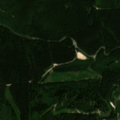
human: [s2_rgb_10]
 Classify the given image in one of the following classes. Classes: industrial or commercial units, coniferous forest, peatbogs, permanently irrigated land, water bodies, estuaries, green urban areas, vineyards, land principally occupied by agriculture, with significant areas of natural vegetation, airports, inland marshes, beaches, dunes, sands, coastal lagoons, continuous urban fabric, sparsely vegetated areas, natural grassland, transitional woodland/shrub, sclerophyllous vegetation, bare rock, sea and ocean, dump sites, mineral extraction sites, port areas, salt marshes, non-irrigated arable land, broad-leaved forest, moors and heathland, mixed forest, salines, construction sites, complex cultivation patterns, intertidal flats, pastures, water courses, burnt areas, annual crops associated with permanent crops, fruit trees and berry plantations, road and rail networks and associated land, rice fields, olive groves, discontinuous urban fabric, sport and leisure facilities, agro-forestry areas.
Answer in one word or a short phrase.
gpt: sport and leisure facilities, broad-leaved forest, coniferous forest